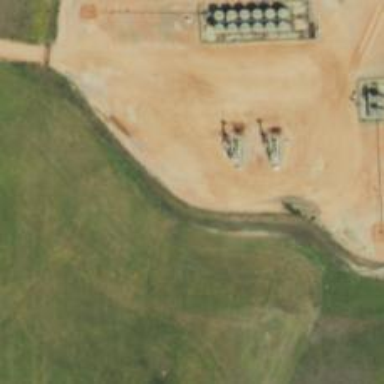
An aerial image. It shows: Petroleum well.